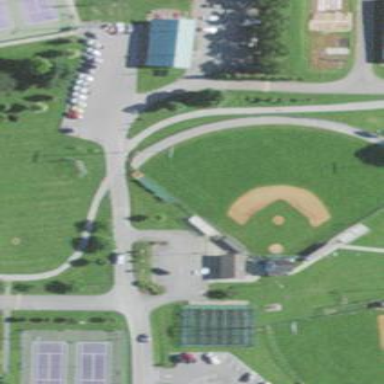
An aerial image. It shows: Baseball pitch for leisure and sports activities.